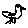
Label: bird